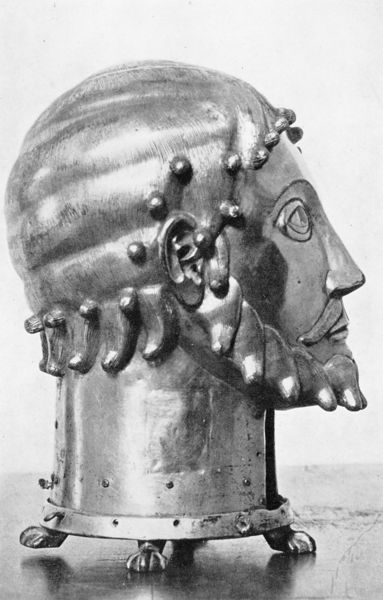
Titel: Kopfreliquiar aus Fischbeck
Institution: Hannover, Kestner-Museum
Schlagwörter: kopf, mann, weiß, mund, nase, ohr, schwarz, tisch, bart, augen, gesicht, silber, gold, haare, adel, ohren, skulptur, statue, füße, kaiser, könig, glanz, metall, bronze, nägel, foto, eisen, dose, postament, behältnis, löwenfüße, meta, sw, seitenaufnahme, slber